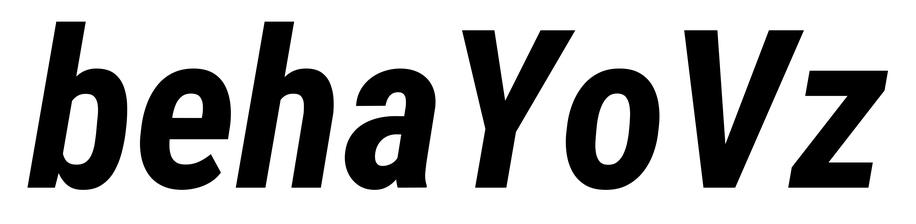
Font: Roboto-Italic_Condensed_Bold_Italic